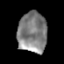
Tissue: prostate
Cell type: Epithelial cells
Senescence score: 0.2719
Nuclear area (px): 1159
Mean DAPI intensity: 129.227